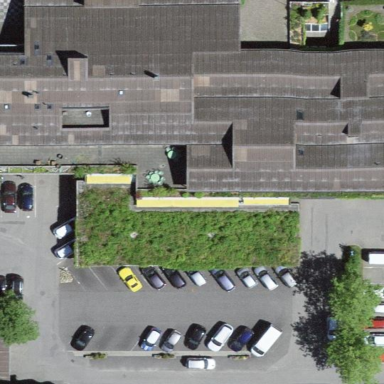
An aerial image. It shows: Parking area with asphalt surface.